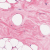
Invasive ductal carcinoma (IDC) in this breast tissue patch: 0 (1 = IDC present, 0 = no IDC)